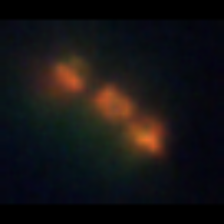
Taxon: Chaetoceros
Group: Diatoms